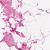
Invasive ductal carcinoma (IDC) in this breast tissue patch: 0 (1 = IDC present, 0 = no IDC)